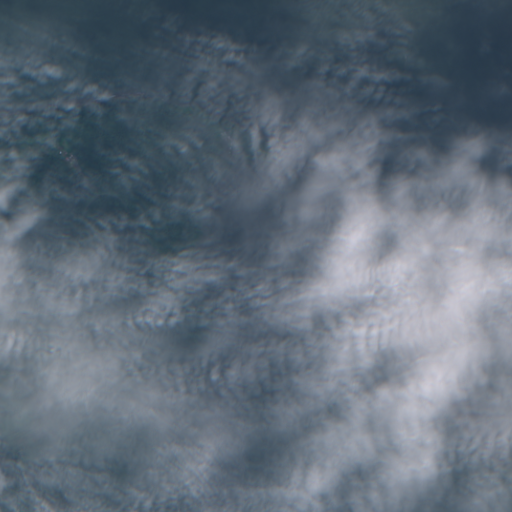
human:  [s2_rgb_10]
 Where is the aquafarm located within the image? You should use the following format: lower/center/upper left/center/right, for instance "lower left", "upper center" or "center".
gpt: The aquafarm is located in the lower left of the image.
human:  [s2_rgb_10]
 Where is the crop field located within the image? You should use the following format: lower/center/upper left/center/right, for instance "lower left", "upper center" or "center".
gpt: The crop field is located in the upper left of the image.
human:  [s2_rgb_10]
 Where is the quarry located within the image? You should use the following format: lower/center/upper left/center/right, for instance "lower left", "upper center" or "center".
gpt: There is no quarry in the image.